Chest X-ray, AP view. Patient: 65 years old, sex M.
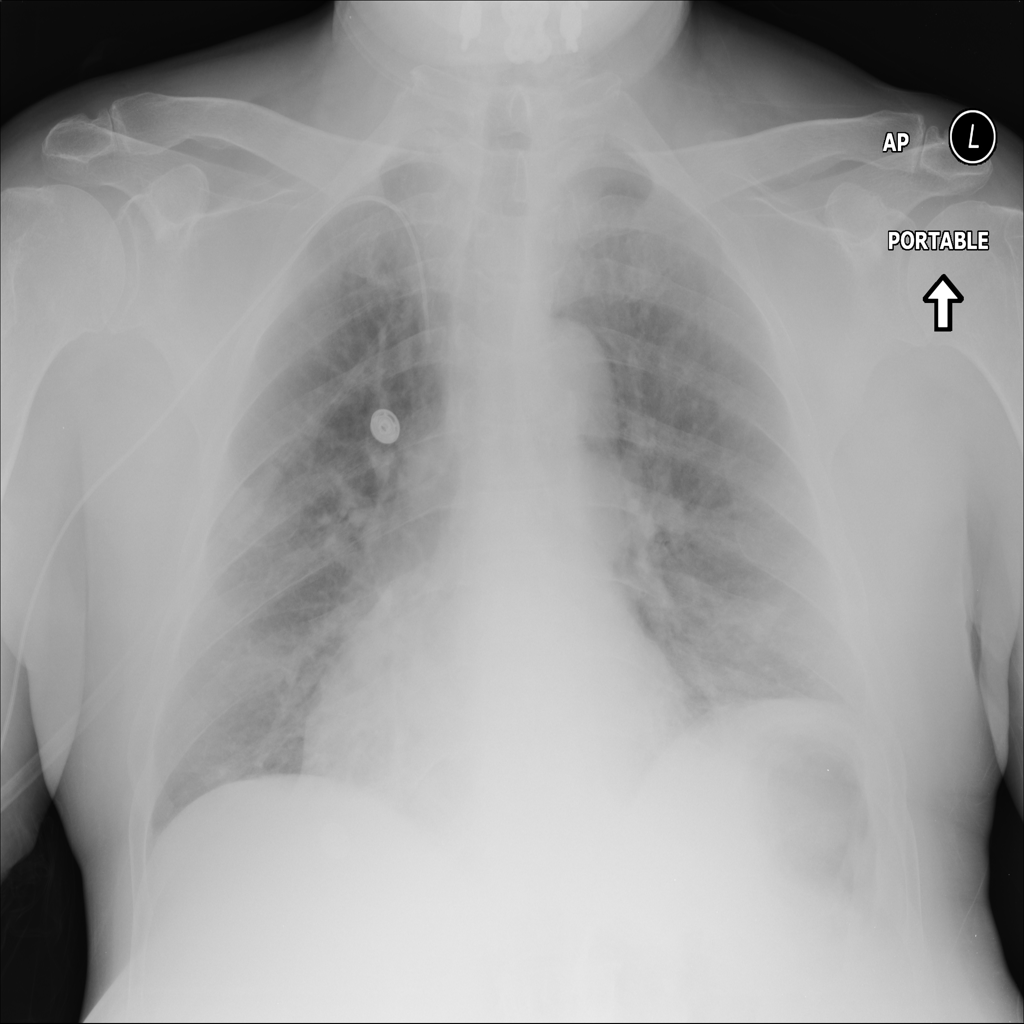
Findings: Atelectasis